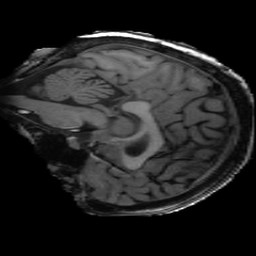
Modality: T1w
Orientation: sagittal
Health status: ill
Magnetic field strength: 3 T